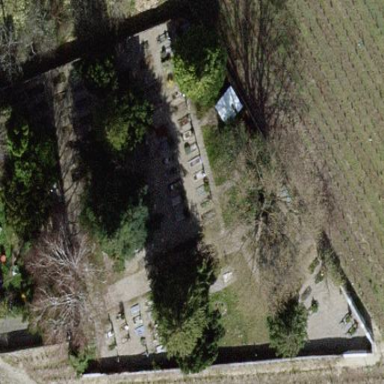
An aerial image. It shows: Cemetery.